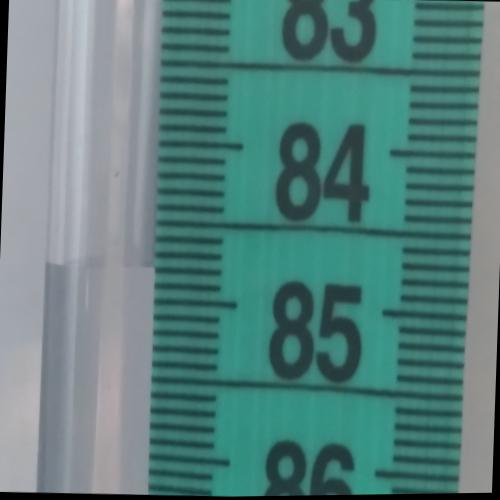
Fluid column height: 84.8 cm